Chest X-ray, AP view. Patient: 44 years old, sex F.
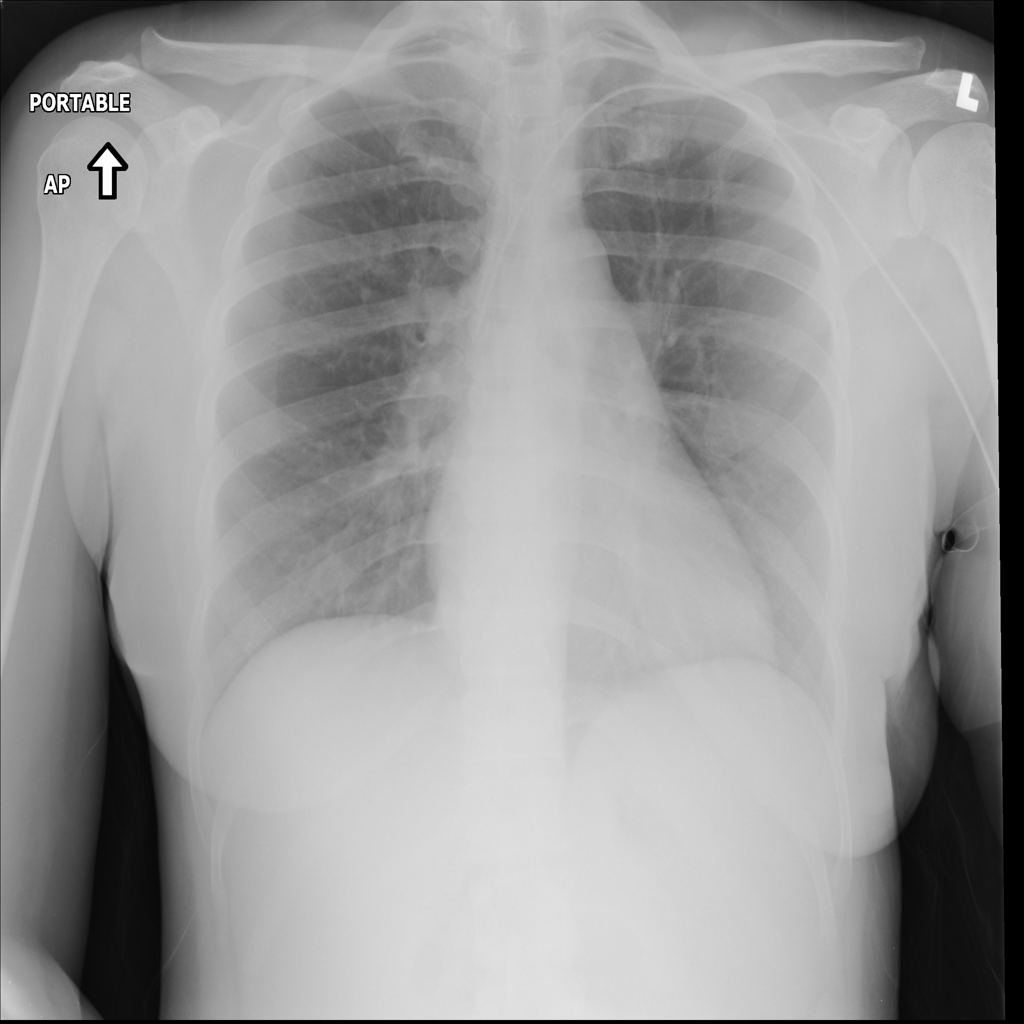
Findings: No Finding